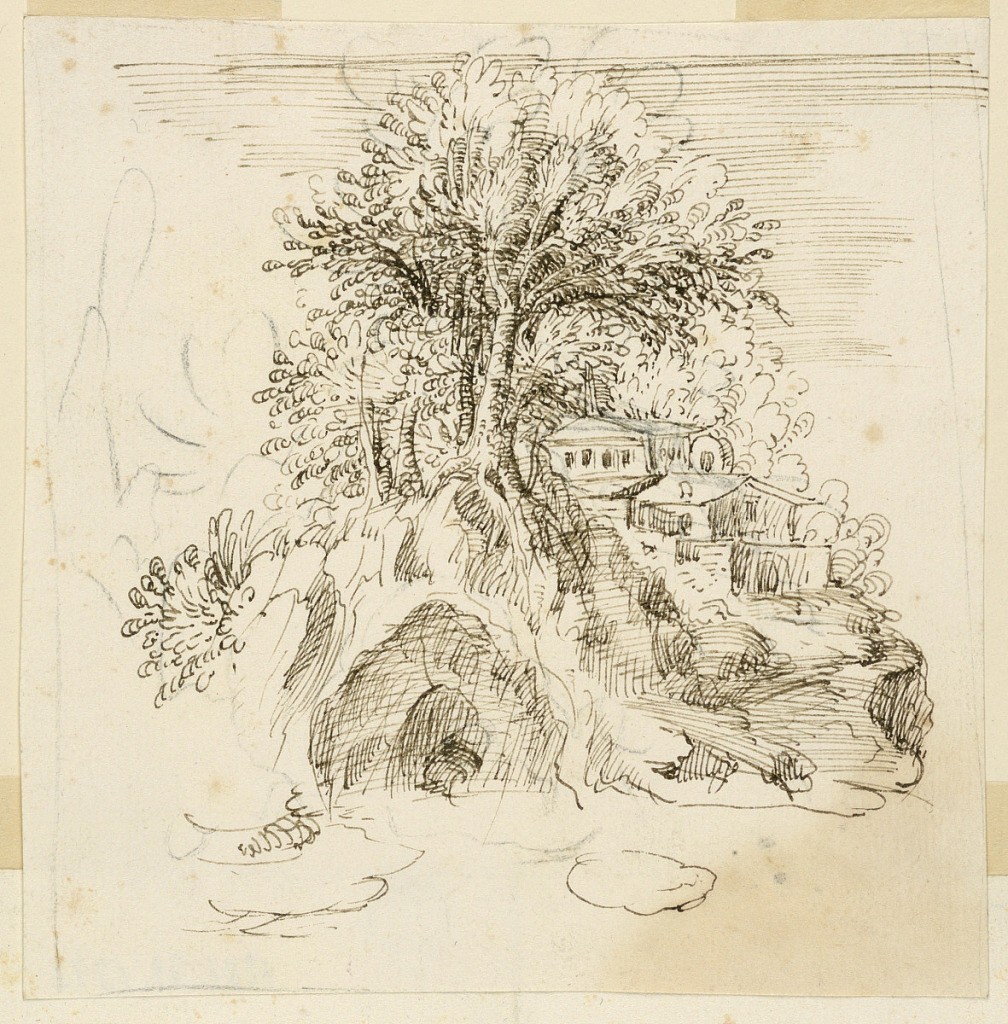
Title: Landscape
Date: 1600–1625
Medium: Charcoal, pen and ink on paper
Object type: Drawing
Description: A large tree grows on a rocky outcrop. Houses visible on the slope behind it.